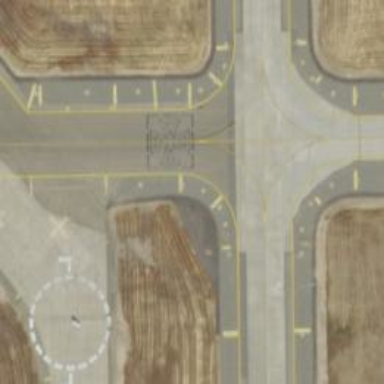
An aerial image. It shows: Image of taxiway at airport.